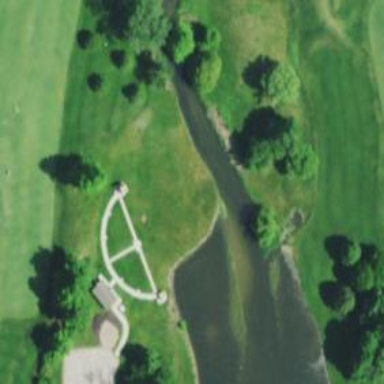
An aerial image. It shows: Path used for both walking and golf.